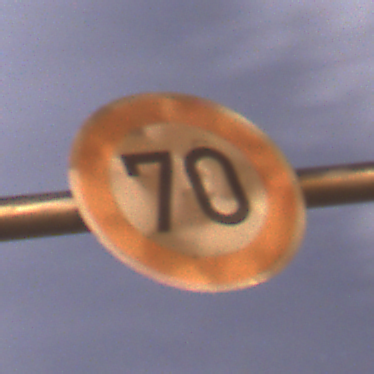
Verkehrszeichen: Geschwindigkeit70
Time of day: Night
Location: Outdoor (Suburban)
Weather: PartlyCloudy
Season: NotSpecified
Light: Artificial